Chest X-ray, PA view. Patient: 56 years old, sex M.
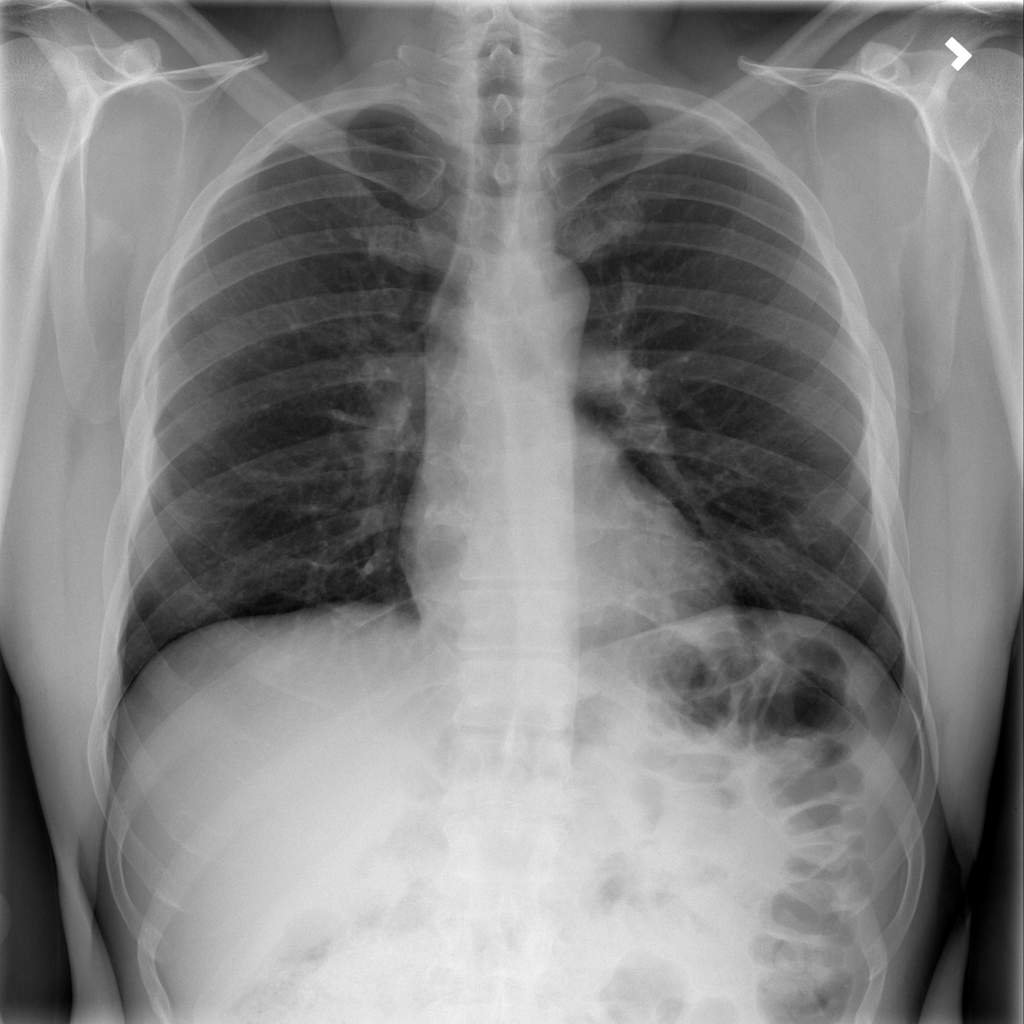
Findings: No Finding